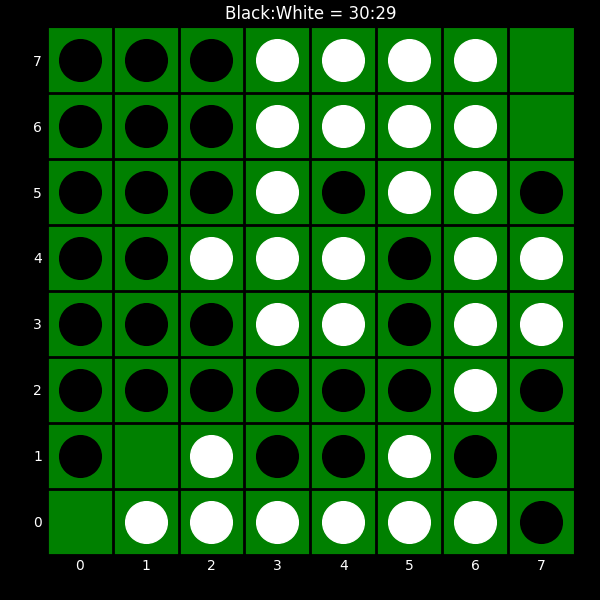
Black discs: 30
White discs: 29